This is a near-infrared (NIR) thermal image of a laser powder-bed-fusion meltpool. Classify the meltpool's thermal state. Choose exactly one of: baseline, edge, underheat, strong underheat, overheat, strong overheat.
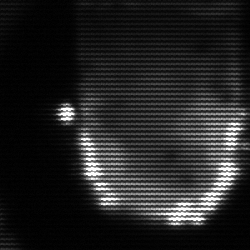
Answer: baseline